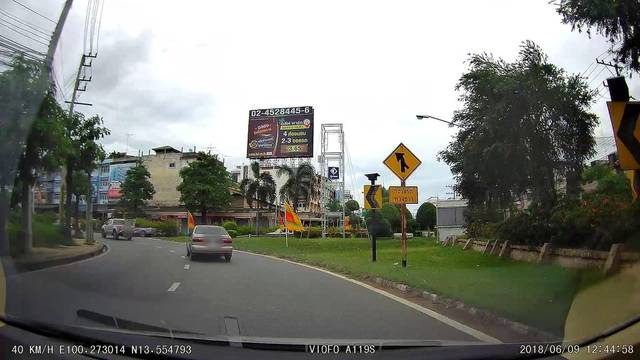
Region: Thailand
Coordinates: 13.555, 100.272